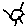
Label: sun